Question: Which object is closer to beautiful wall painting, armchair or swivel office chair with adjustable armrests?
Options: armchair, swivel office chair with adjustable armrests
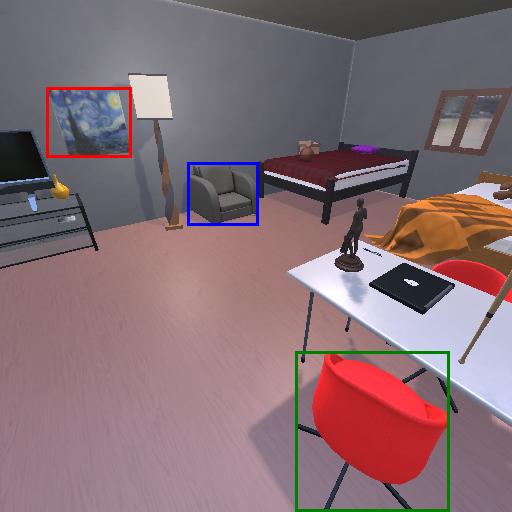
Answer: armchair